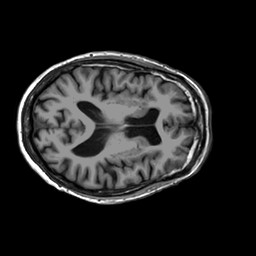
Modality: T1w
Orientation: coronal
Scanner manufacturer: philips
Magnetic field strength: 3 T
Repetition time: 0.006386 s
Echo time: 0.002899 s